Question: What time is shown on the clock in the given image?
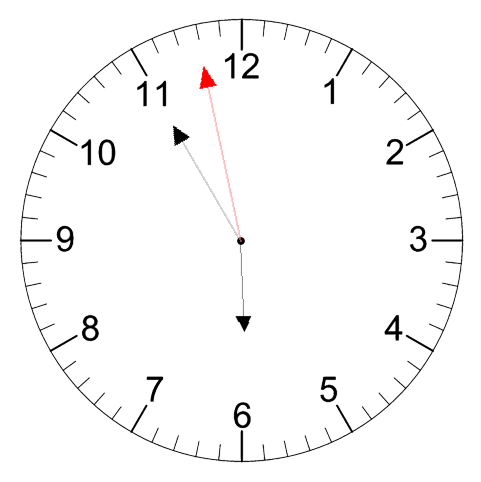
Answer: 05:54:58